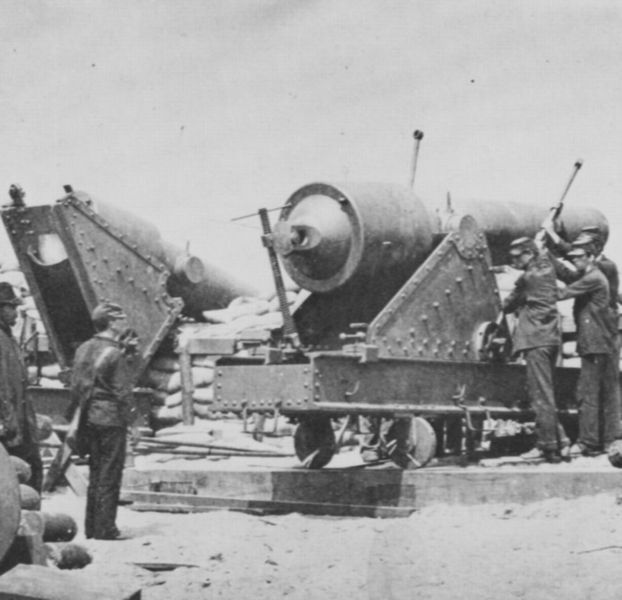
Titel: Große Kanone - Morris Insel
Künstler: Mathew B. Brady
Schlagwörter: feuer, himmel, kampf, mann, schatten, weiß, wolken, menschen, sand, grau, holz, männer, schwarz, weg, alt, bart, kappe, mütze, mützen, mensch, steine, erde, boden, front, räder, stab, säcke, transport, laden, wagen, krieg, schlacht, soldaten, metall, stopfen, nieten, foto, fotografie, photographie, eisen, kanone, militär, schwarzweiß, uniform, waffen, soldat, waffe, helm, photo, helme, rollen, bahn, eisenbahn, gleis, schiene, artillerie, geschütz, kanonen, käppi, kaliber, schrauben, schießen, dokument, munition, bombe, hebel, rakete, ösen, rädern, artellerie, schwarz weiß fotografie, krim, mobil, sandsäcke, krimkrieg, feuern, kanoniere, lafette, atellerie, positionieren, ladestock, kriegsphotographie, ausrichten, dokumenatation zeitzeugnis